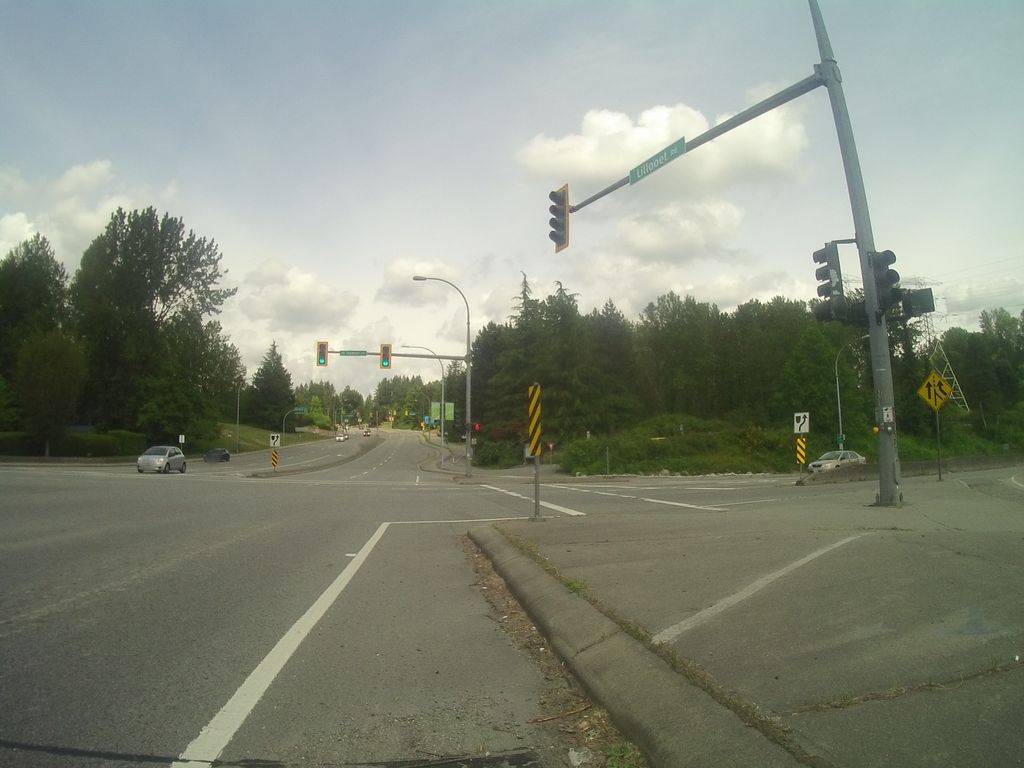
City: vancouver